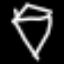
Label: diamond